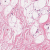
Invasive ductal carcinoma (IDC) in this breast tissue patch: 0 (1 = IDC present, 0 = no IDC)